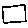
Label: square